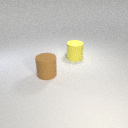
large yellow rubber cylinder to the right of large brown rubber cylinder